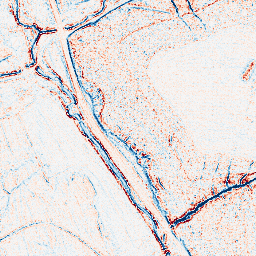
Category: edge_preserving
Decomposition family: bilateral
Decomposition parameters: d: 5
sigma_color: 100
sigma_space: 100
Upsampling method: sinc_blackman
Upsampling parameters: scale: 8
kernel_size: 16
Upsampling scale: 8